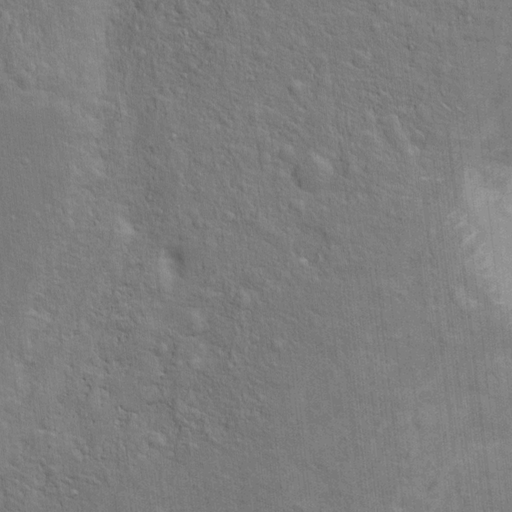
Objects detected: cone